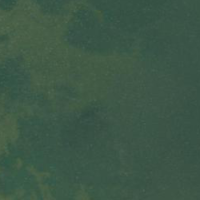
EUNIS habitat code: 14
Species observed at this site:
Corvus corax
Fulica atra
Anas platyrhynchos
Erithacus rubecula